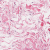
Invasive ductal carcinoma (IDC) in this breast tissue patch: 0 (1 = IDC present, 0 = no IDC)